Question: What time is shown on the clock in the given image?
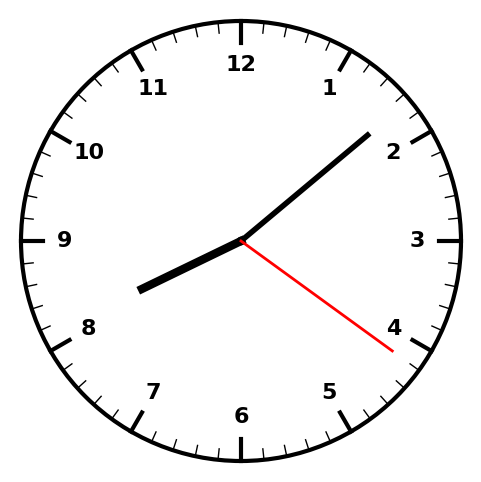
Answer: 08:08:21